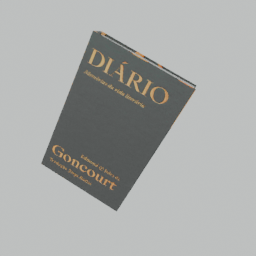
Label: tools